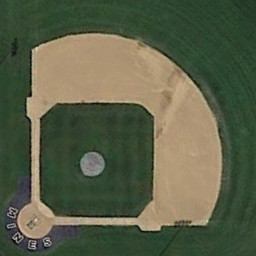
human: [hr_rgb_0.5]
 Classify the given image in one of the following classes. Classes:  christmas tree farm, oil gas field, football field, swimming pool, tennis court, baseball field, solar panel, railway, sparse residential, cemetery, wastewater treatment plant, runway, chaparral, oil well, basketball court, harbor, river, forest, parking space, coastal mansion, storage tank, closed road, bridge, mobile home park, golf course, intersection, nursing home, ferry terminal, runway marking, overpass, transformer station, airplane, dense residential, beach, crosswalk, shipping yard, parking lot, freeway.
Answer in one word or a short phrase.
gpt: baseball field